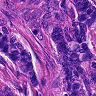
Metastatic tissue present: yes